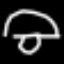
Label: mushroom